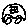
Label: car